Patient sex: M
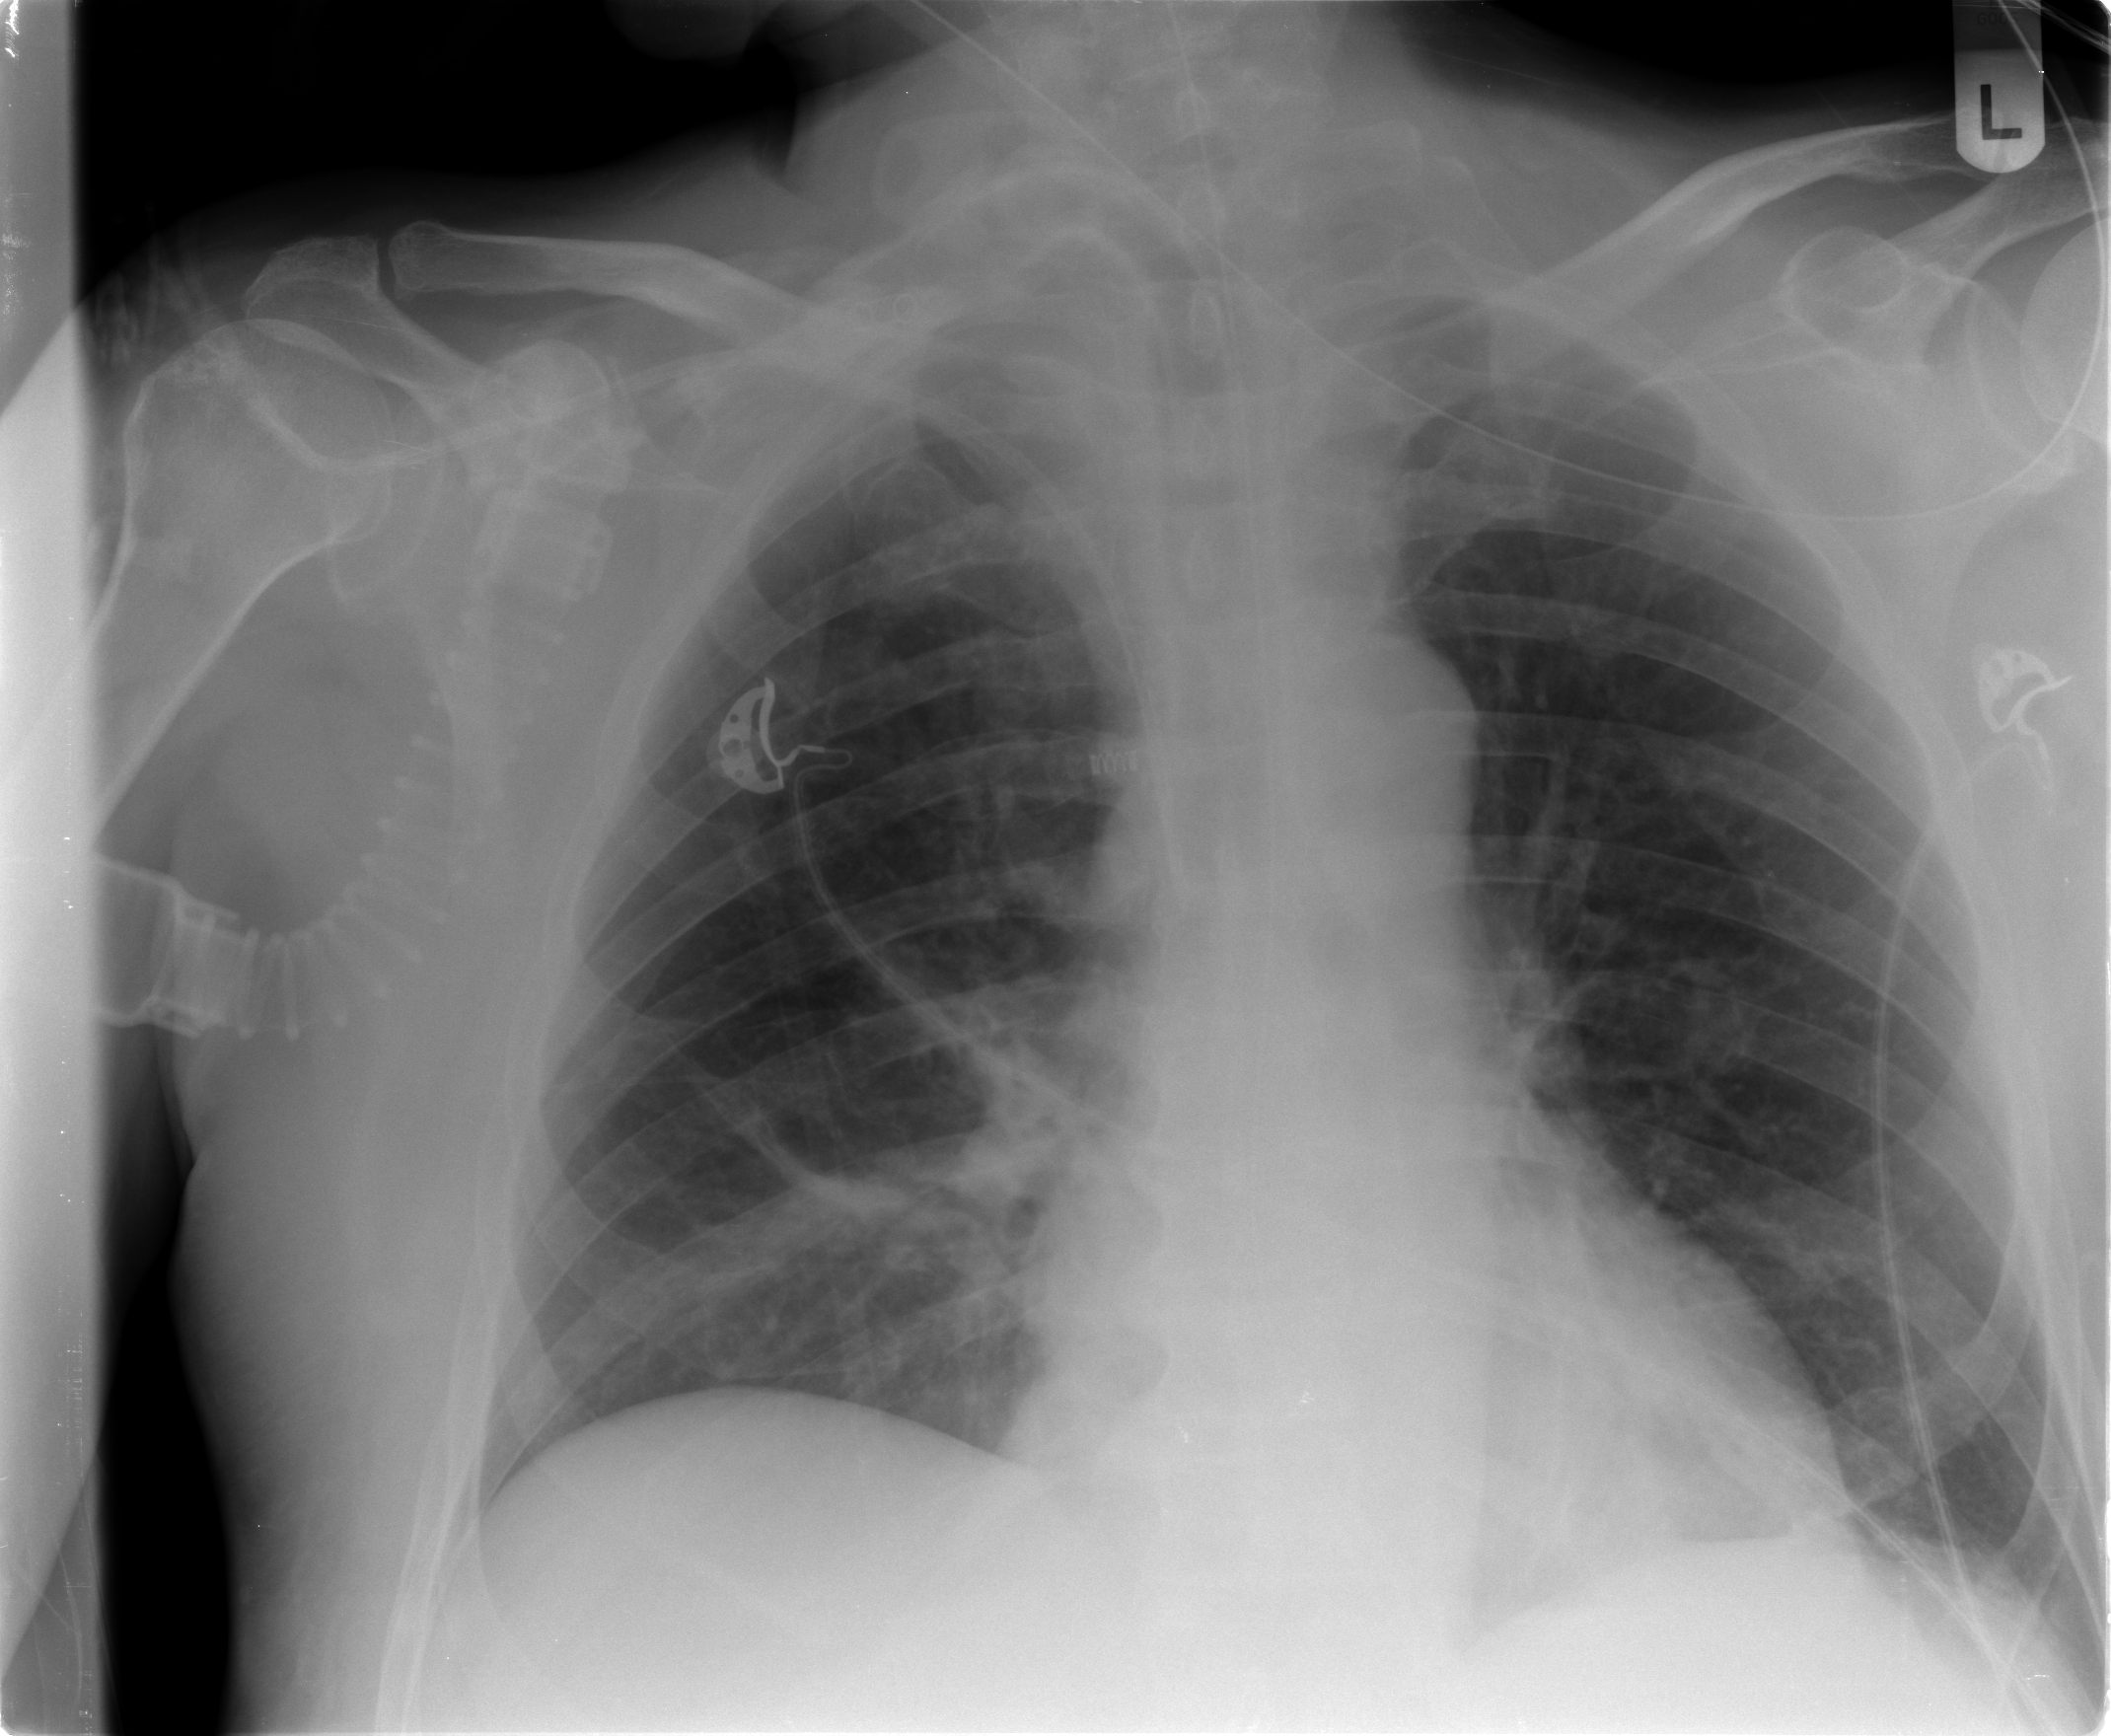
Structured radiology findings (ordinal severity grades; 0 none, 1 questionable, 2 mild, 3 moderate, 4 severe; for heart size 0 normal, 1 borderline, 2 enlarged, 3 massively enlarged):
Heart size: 0
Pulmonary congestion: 1
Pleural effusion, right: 0
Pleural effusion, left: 1
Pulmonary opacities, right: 1
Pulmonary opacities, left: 0
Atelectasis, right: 2
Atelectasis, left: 2